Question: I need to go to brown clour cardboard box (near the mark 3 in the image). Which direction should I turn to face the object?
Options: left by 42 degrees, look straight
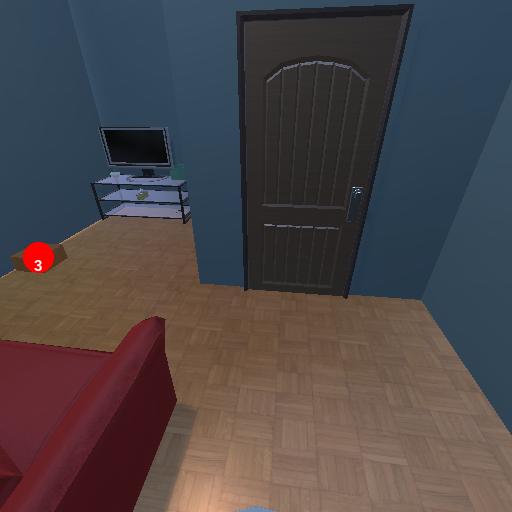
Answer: left by 42 degrees